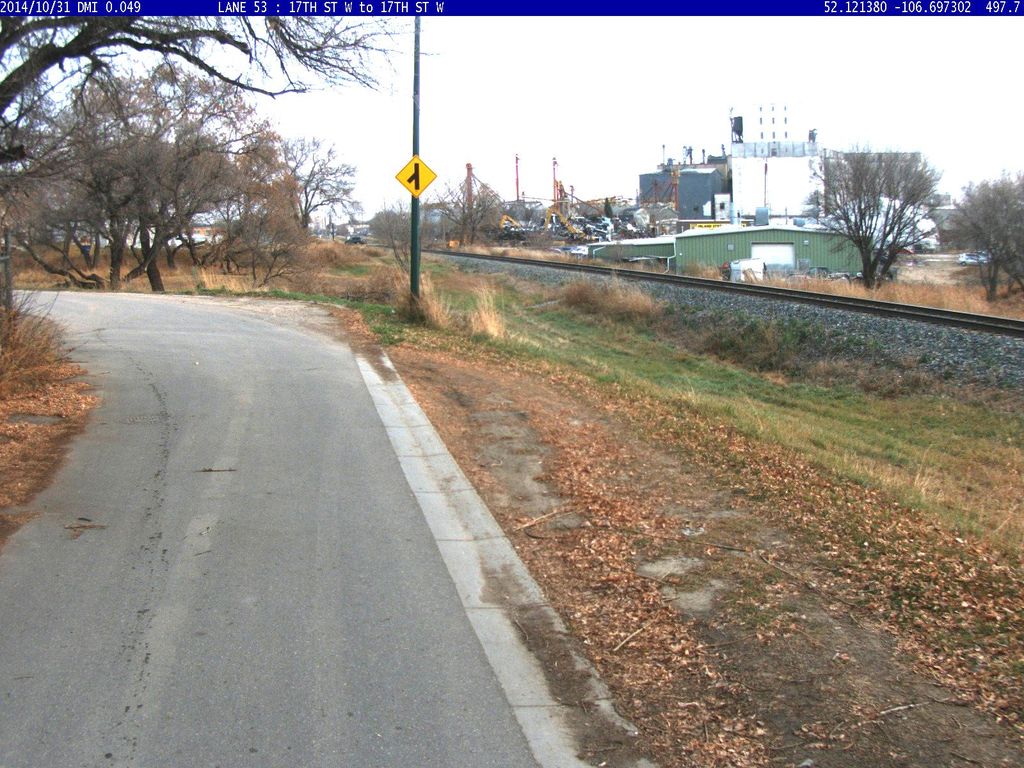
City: saskatoon